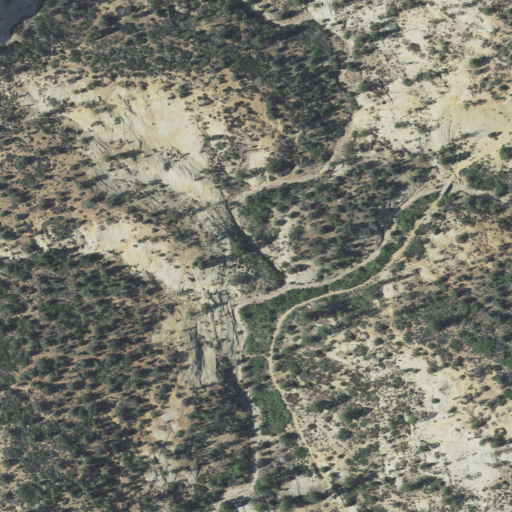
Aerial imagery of valley in Utah named Jolley Gulch containing shrub, evergreen forest, and barren land